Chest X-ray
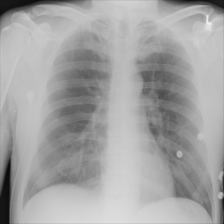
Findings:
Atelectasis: negative
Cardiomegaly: negative
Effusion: negative
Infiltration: negative
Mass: positive
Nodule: positive
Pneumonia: negative
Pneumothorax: negative
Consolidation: negative
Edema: negative
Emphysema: negative
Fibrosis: negative
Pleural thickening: negative
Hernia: negative